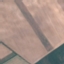
Label: AnnualCrop